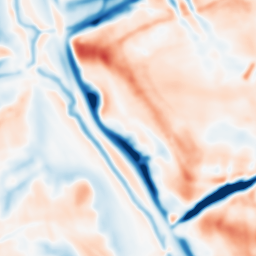
Category: multiscale
Decomposition family: dog_multiscale
Decomposition parameters: sigma_ratio: 1.4
n_scales: 5
base_sigma: 2
Upsampling method: edge_directed
Upsampling parameters: scale: 4
Upsampling scale: 4